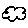
Label: cloud